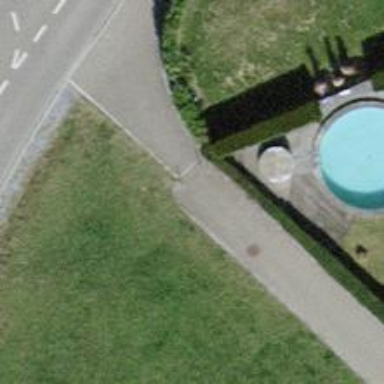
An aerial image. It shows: Bollard barrier.